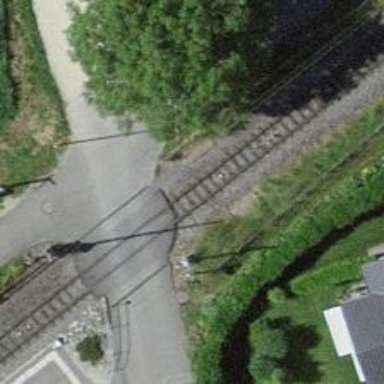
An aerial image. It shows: Level crossing along the railway.